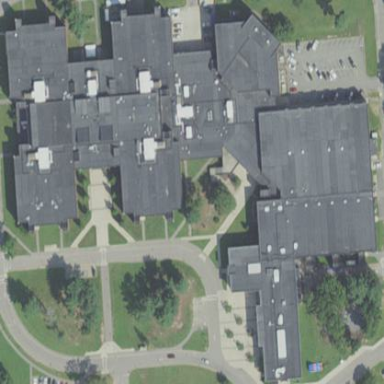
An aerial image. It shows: School building.